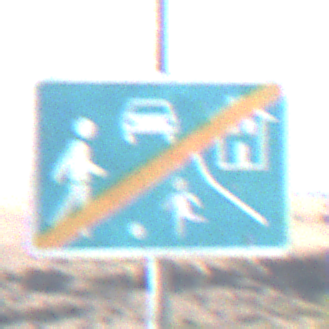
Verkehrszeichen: EndeVerkehrsberuhigterBereich
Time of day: Midday
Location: Outdoor (Nature)
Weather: Clear
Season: NotSpecified
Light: Natural